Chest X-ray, AP view. Patient: 36 years old, sex F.
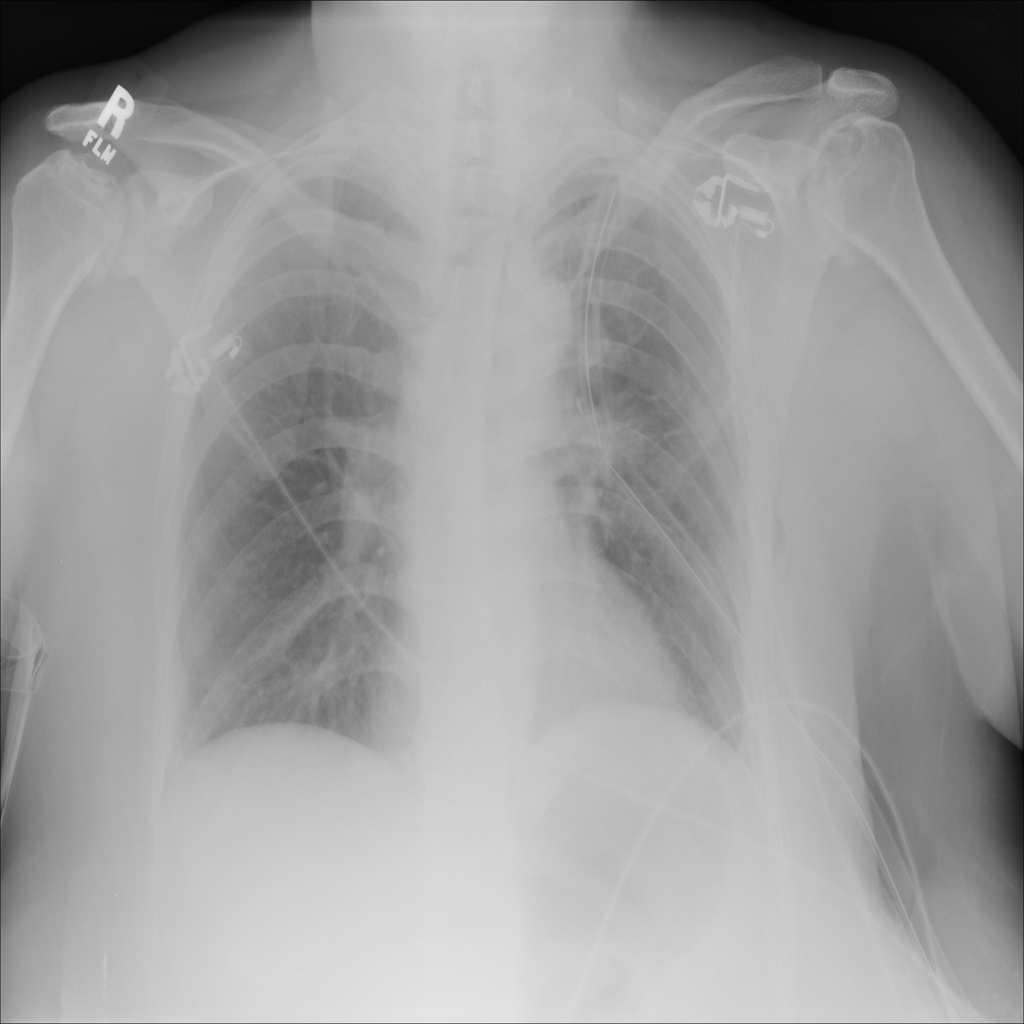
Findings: No Finding